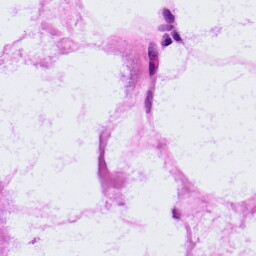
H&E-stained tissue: LymphNode